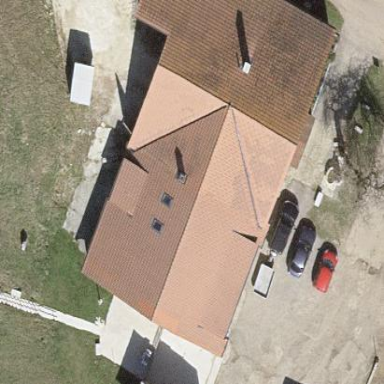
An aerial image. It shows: Gabled building.